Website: macys
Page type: customer-info-address
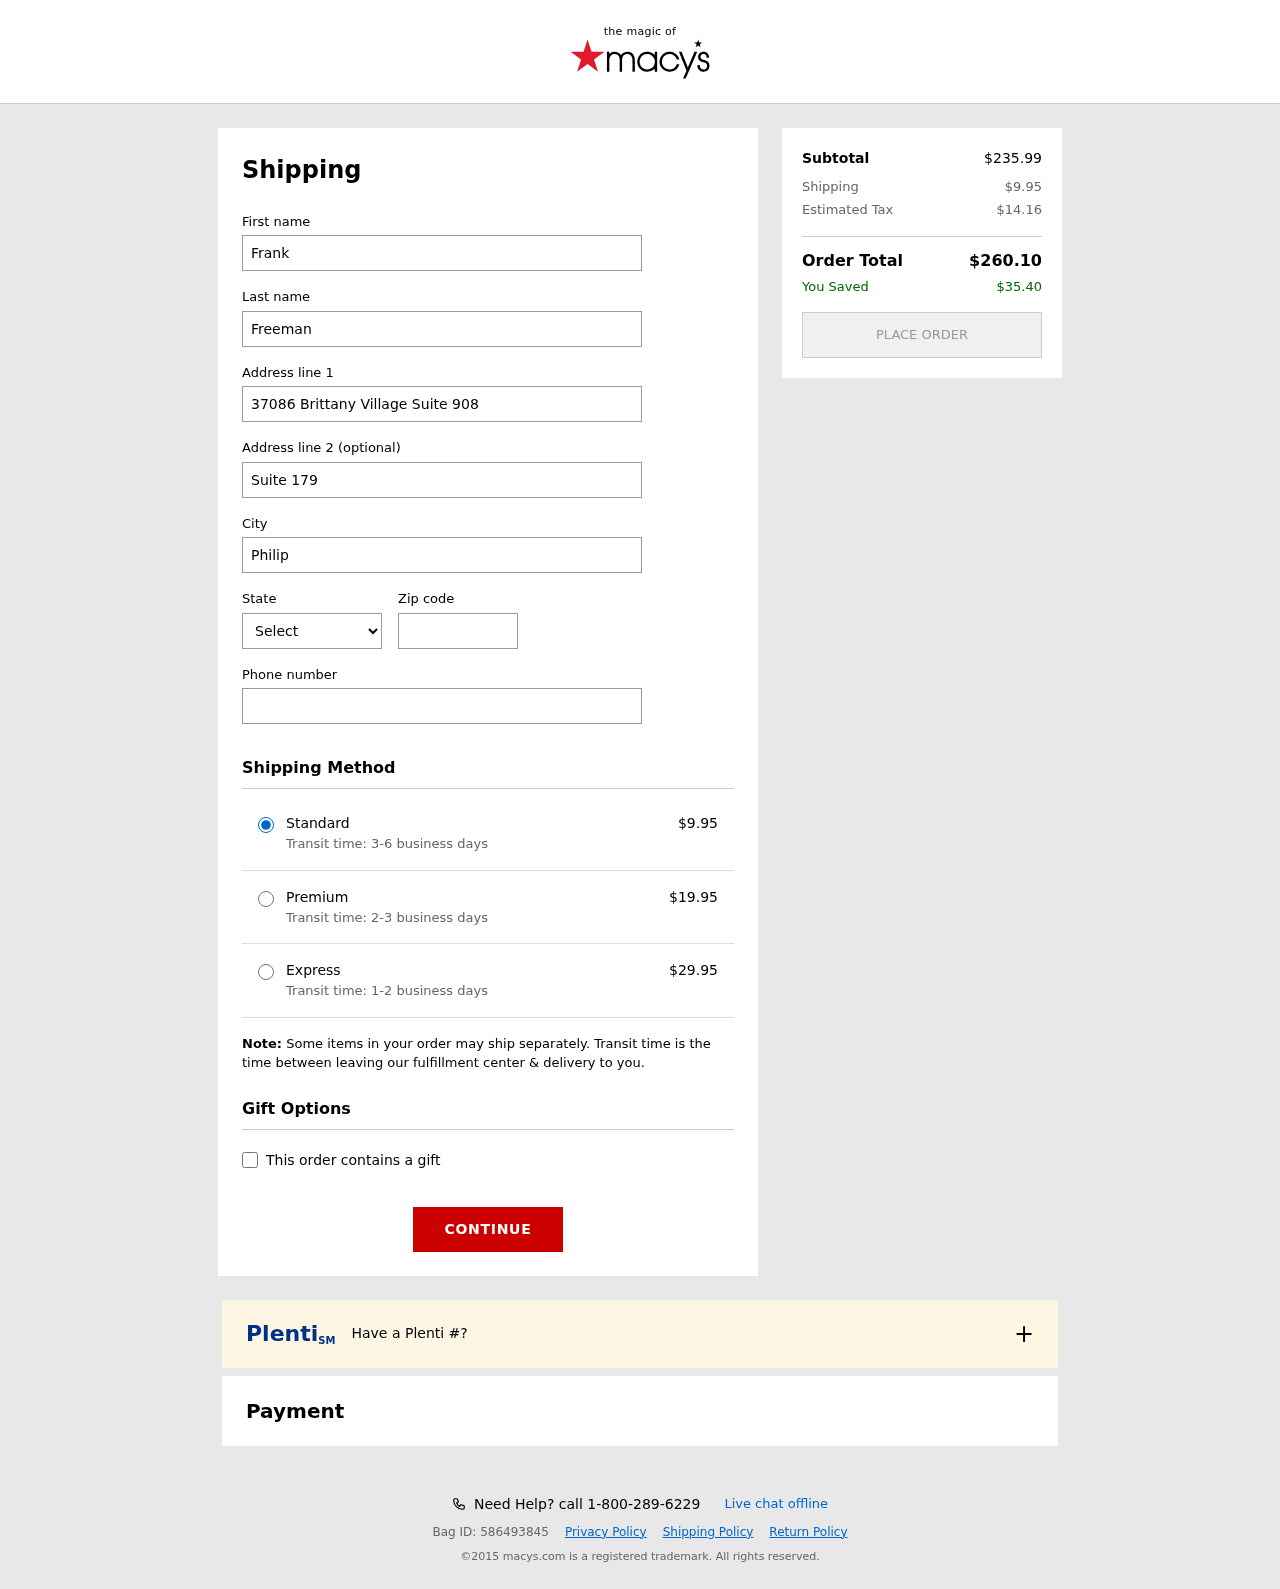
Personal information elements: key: PII_CITY
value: Philipberg
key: PII_FIRSTNAME
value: Frank
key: PII_LASTNAME
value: Freeman
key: PII_PHONE
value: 8392628323
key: PII_POSTCODE
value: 72701
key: PII_STATE_ABBR
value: NV
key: PII_STREET
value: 37086 Brittany Village Suite 908
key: PII_STREET2
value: Suite 179
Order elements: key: ORDER_SHIPPING_COST
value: $9.95
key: ORDER_SHIPPING_COST_PREMIUM
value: $19.95
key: ORDER_SHIPPING_COST_EXPRESS
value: $29.95
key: ORDER_SUBTOTAL
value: $235.99
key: ORDER_TAX
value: $14.16
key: ORDER_TOTAL
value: $260.10
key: ORDER_SAVINGS
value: $35.40